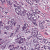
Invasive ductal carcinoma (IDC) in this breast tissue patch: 1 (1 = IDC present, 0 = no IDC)